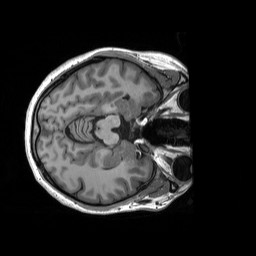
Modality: T1w
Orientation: axial
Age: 27
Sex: female
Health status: healthy
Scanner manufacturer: siemens
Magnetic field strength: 3 T
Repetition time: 2.53 s
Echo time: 0.00227 s